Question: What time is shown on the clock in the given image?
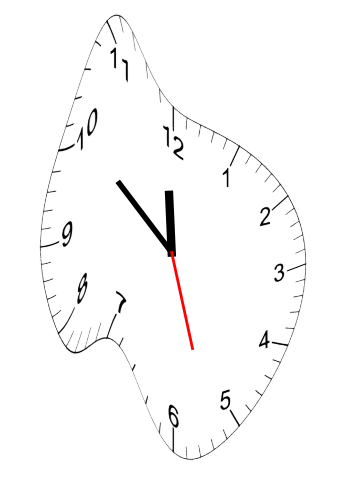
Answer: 11:51:27